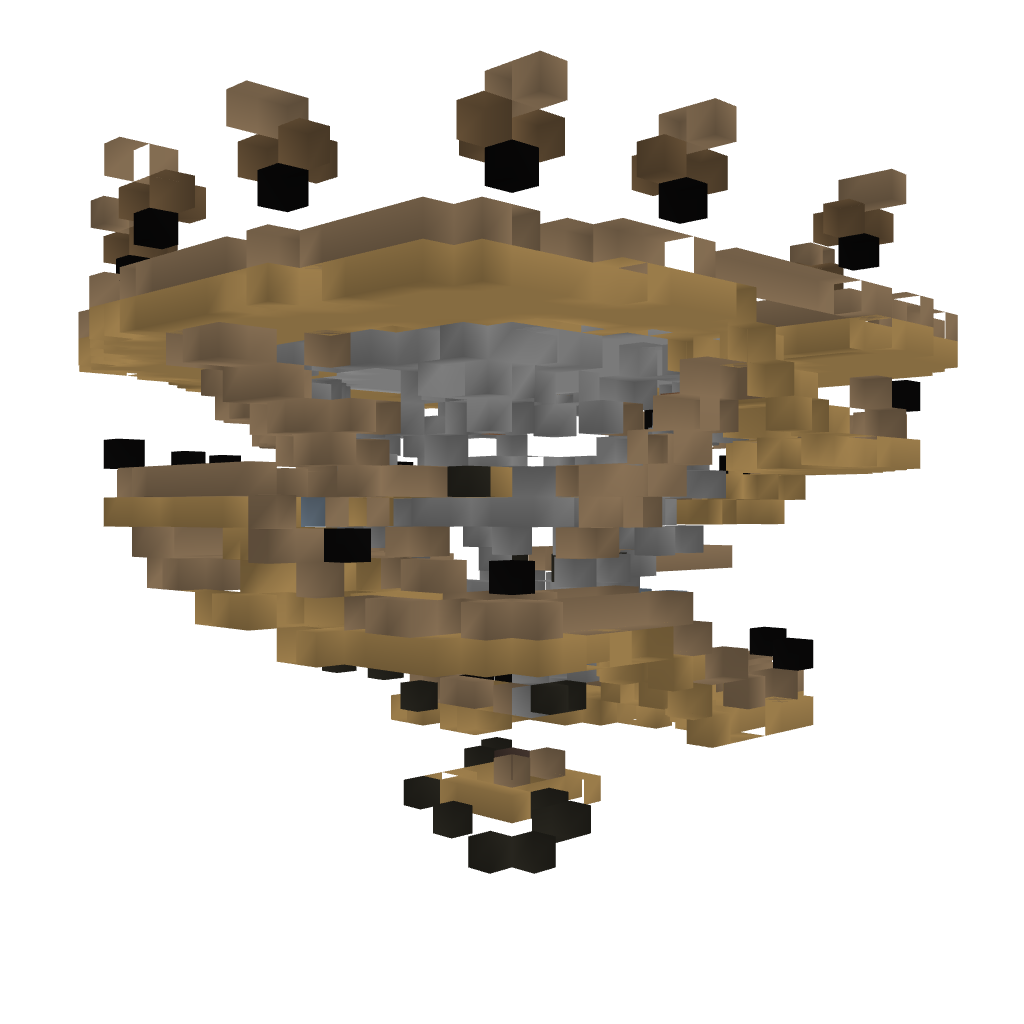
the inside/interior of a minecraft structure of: Floating island with stairs!